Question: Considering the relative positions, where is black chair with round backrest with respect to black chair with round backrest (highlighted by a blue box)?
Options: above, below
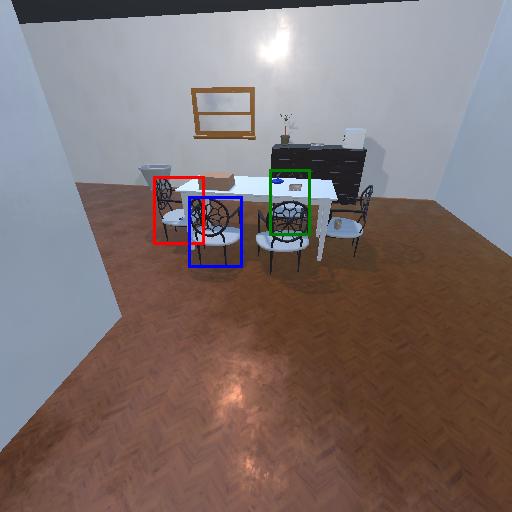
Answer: above